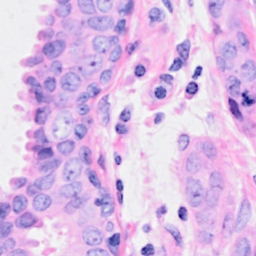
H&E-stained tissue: Breast